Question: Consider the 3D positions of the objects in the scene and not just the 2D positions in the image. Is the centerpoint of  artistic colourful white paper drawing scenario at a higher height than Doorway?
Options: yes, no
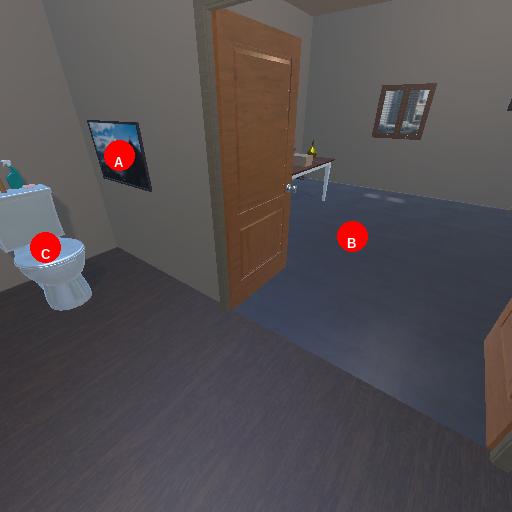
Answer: yes